Question: I'm did functionality of timer out if User can't touch on screen for 10 minutes then my application directly goes on login screen.
For above problem i use sample code from here <URL> doing some changes in naming of class so my class is 'PB_TIMER_UIApplication' instead of 'ELCUIApplication'.
I calling 'PB_TIMER_UIApplication' class in main.m class it implementation as following,
'''
return UIApplicationMain(argc, argv, NSStringFromClass([PB_TIMER_UIApplication class]), NSStringFromClass([AppDelegate class]));
'''
I set principalClassName as a 'PB_TIMER_UIApplication'
Now i create one property and instance method in 'PB_TIMER_UIApplication' like following,
'''
@interface PB_TIMER_UIApplication : UIApplication{
NSTimer *_idleTimer;
}
@property(nonatomic) int timerTimeOutIntervals;
- (void)resetIdleTimer;
'''
Now i want my application show alert before going login screen/timeout session. If alert button press OK then my timer again start for 10 second. That why i create an property for 'timerTimeOutIntervals' and that property and 'resetIdleTimer'
instance method i want to call in throughout application. So i trying to access property/method as like Appdelegate call, '[[PB_TIMER_UIApplication sharedApplication] setTimerTimeOutIntervals:10];' but it show me static error ,

My question where i'm wrong and what to do for calling property of instance method from principle class?
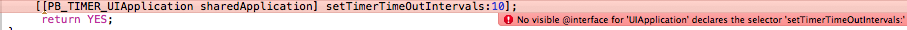
Answer: Yes i solve my problem. I changed my architecture of application firstly i create subclass of 'UIApplication' and and set it as a principle class in main.m file. Due to this my 'UIApplication' subclass run first then main 'UIApplication' where 'UIApplicationDelegate' are set. And that why i unable declare launching timeout intervals, my app goes in recursion.
After searching i got <URL> link. I follow suggestion of @Brian King in that link.
I create my own custom 'UIWindow' class and put up all timeout code as his given Github link code.
Now my app architect is i put my rootviewcontroller on my custom UIWindow class, then show my custom alert view and write timeout/continue timer functionality on alert view buttons.
Note :- As per apple doc given UIResponder chain every touch calling it superview and finally call UIWindow.